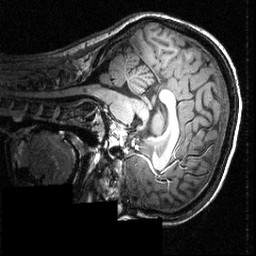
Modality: T1w
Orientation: sagittal
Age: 26
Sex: female
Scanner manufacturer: siemens
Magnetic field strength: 3.951 T
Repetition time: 1.5 s
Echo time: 0.00335 s